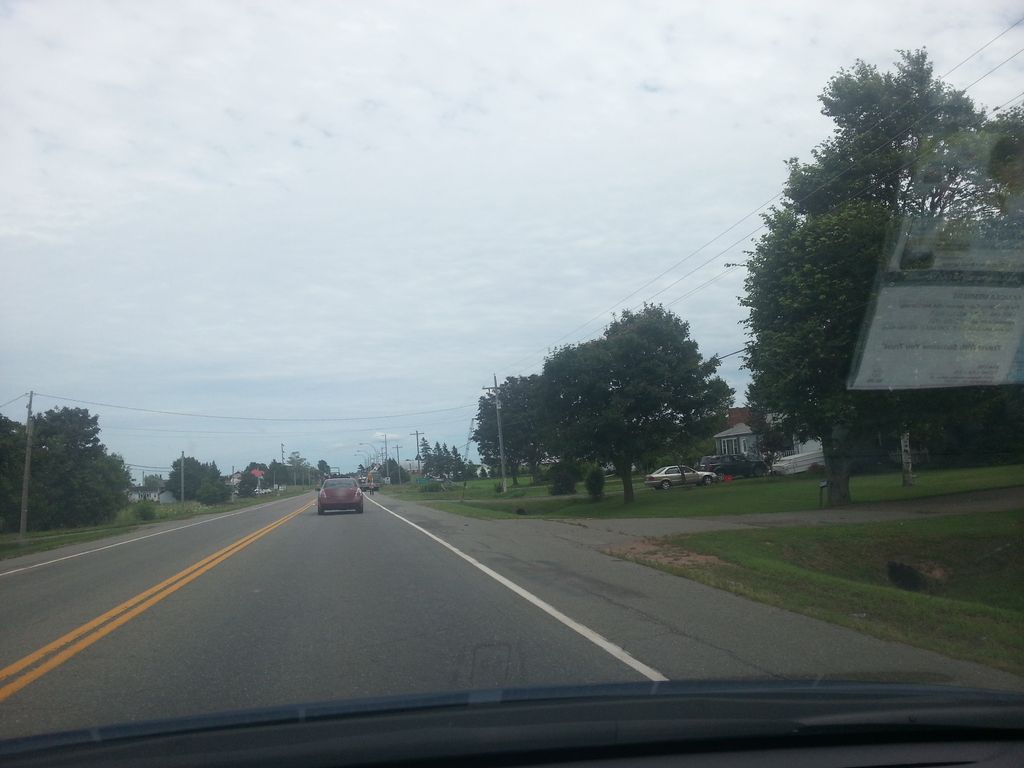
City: charlottetown